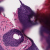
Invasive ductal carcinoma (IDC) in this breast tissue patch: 0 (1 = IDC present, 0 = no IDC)